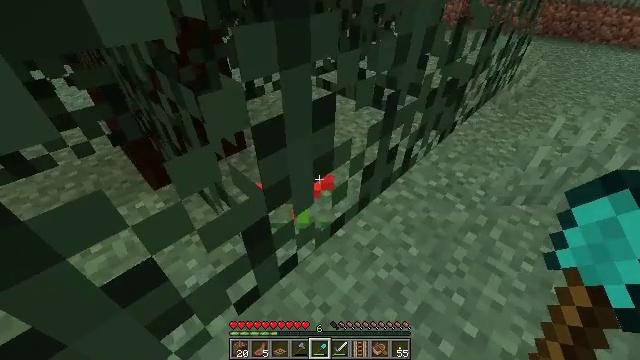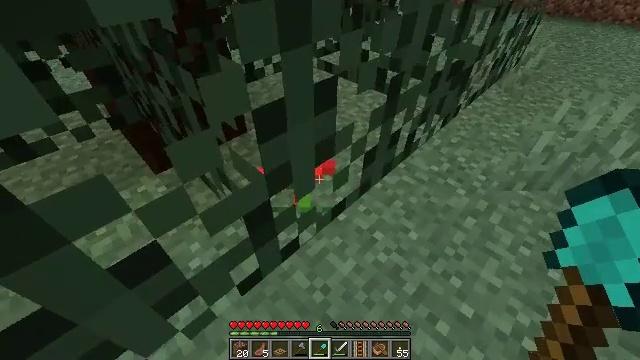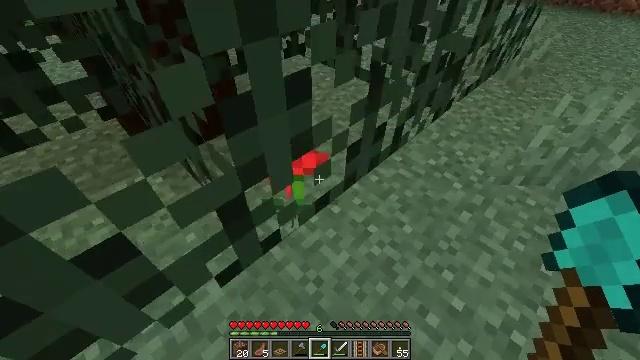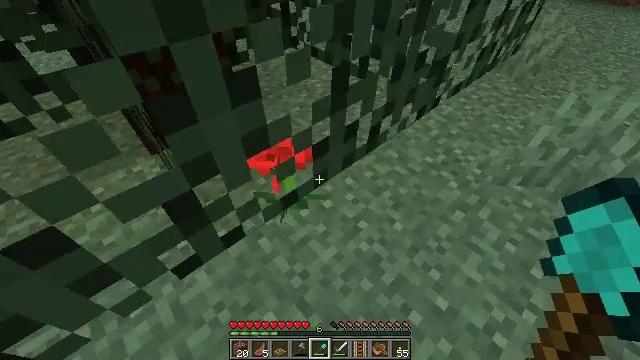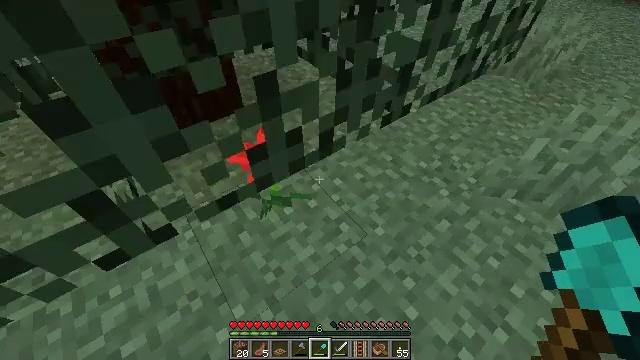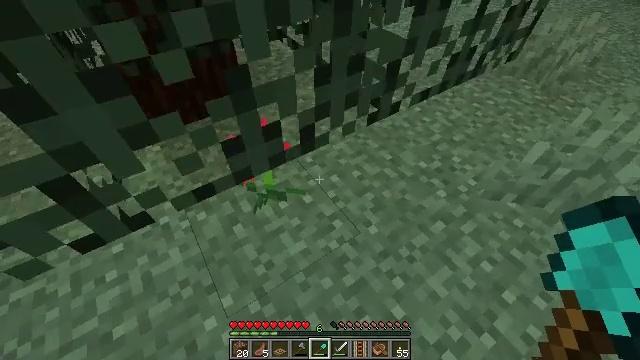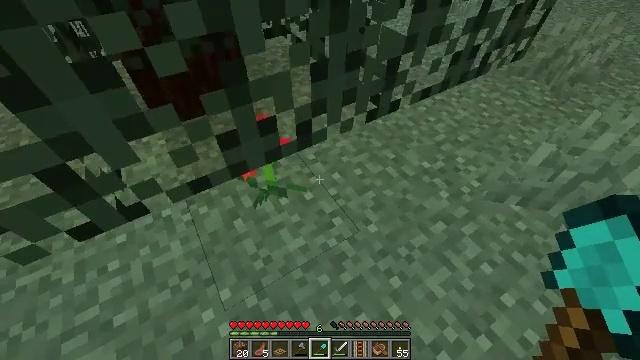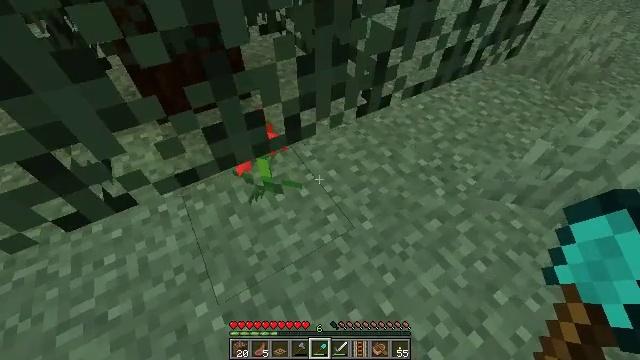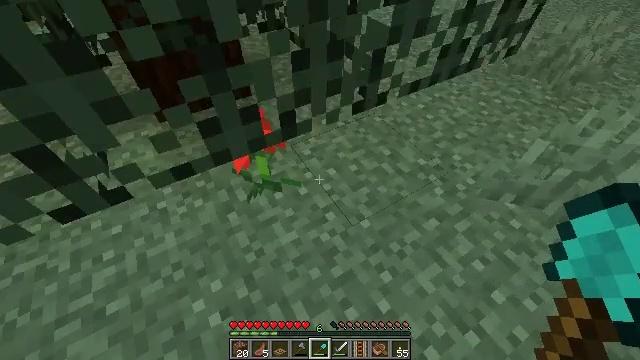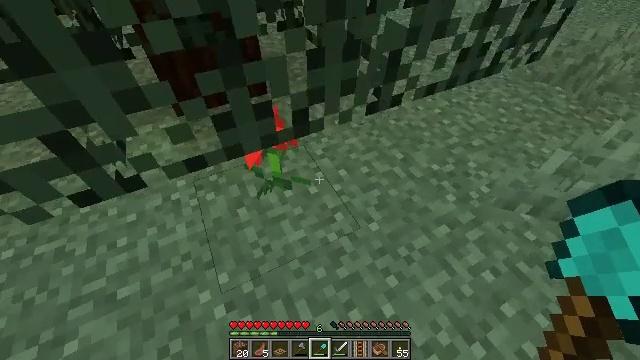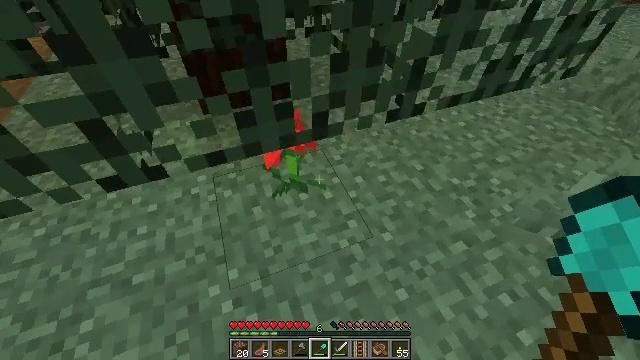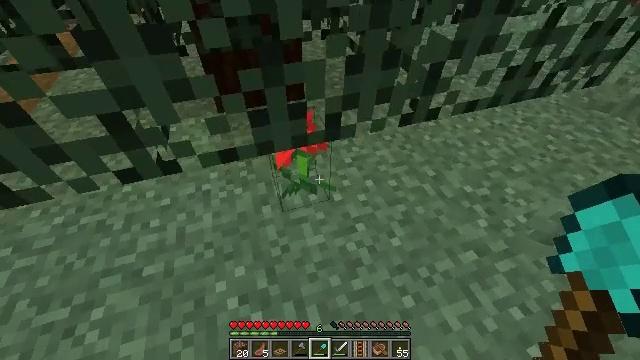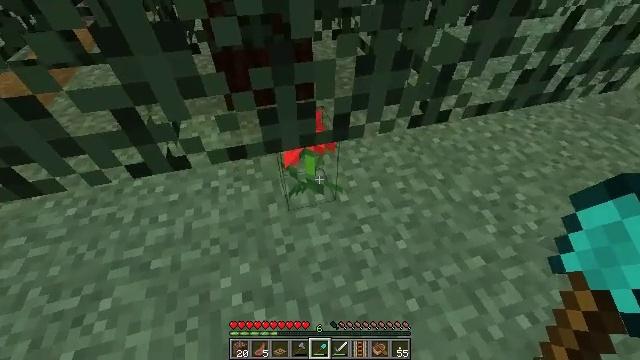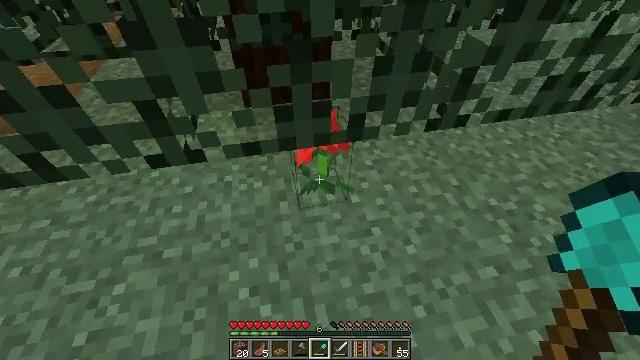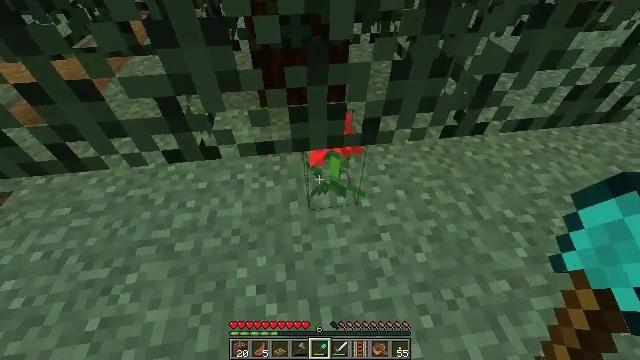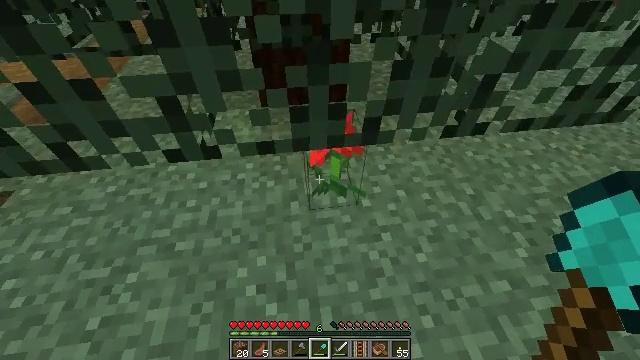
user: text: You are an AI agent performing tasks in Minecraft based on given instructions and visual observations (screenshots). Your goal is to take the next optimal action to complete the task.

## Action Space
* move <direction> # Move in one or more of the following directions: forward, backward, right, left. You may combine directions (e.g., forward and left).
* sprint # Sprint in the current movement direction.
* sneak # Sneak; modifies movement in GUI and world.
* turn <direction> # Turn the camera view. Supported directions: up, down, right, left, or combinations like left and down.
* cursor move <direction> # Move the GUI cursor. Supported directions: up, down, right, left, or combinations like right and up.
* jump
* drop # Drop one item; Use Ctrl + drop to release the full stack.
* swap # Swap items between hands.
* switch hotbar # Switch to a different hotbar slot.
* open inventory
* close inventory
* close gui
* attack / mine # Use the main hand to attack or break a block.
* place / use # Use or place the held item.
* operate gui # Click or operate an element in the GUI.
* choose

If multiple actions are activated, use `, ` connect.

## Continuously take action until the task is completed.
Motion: motion action
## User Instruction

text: Collect the poppy by clicking on it.
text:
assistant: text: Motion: turn down
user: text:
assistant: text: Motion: move right, turn down
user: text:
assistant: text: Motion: move right, turn left and down
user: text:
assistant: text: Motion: move right, turn left
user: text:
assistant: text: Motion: turn left
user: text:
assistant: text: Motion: turn left
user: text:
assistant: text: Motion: no_op
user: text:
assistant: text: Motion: no_op
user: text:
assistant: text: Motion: turn left
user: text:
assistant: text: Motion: turn left and up
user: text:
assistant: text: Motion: turn left
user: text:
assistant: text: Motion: turn left
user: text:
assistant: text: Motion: turn left
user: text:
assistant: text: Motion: turn left
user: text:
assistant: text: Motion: no_op
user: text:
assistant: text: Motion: attack / mine
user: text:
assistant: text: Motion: attack / mine
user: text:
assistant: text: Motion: attack / mine
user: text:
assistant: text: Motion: no_op
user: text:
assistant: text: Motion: no_op
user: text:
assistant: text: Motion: no_op